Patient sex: M
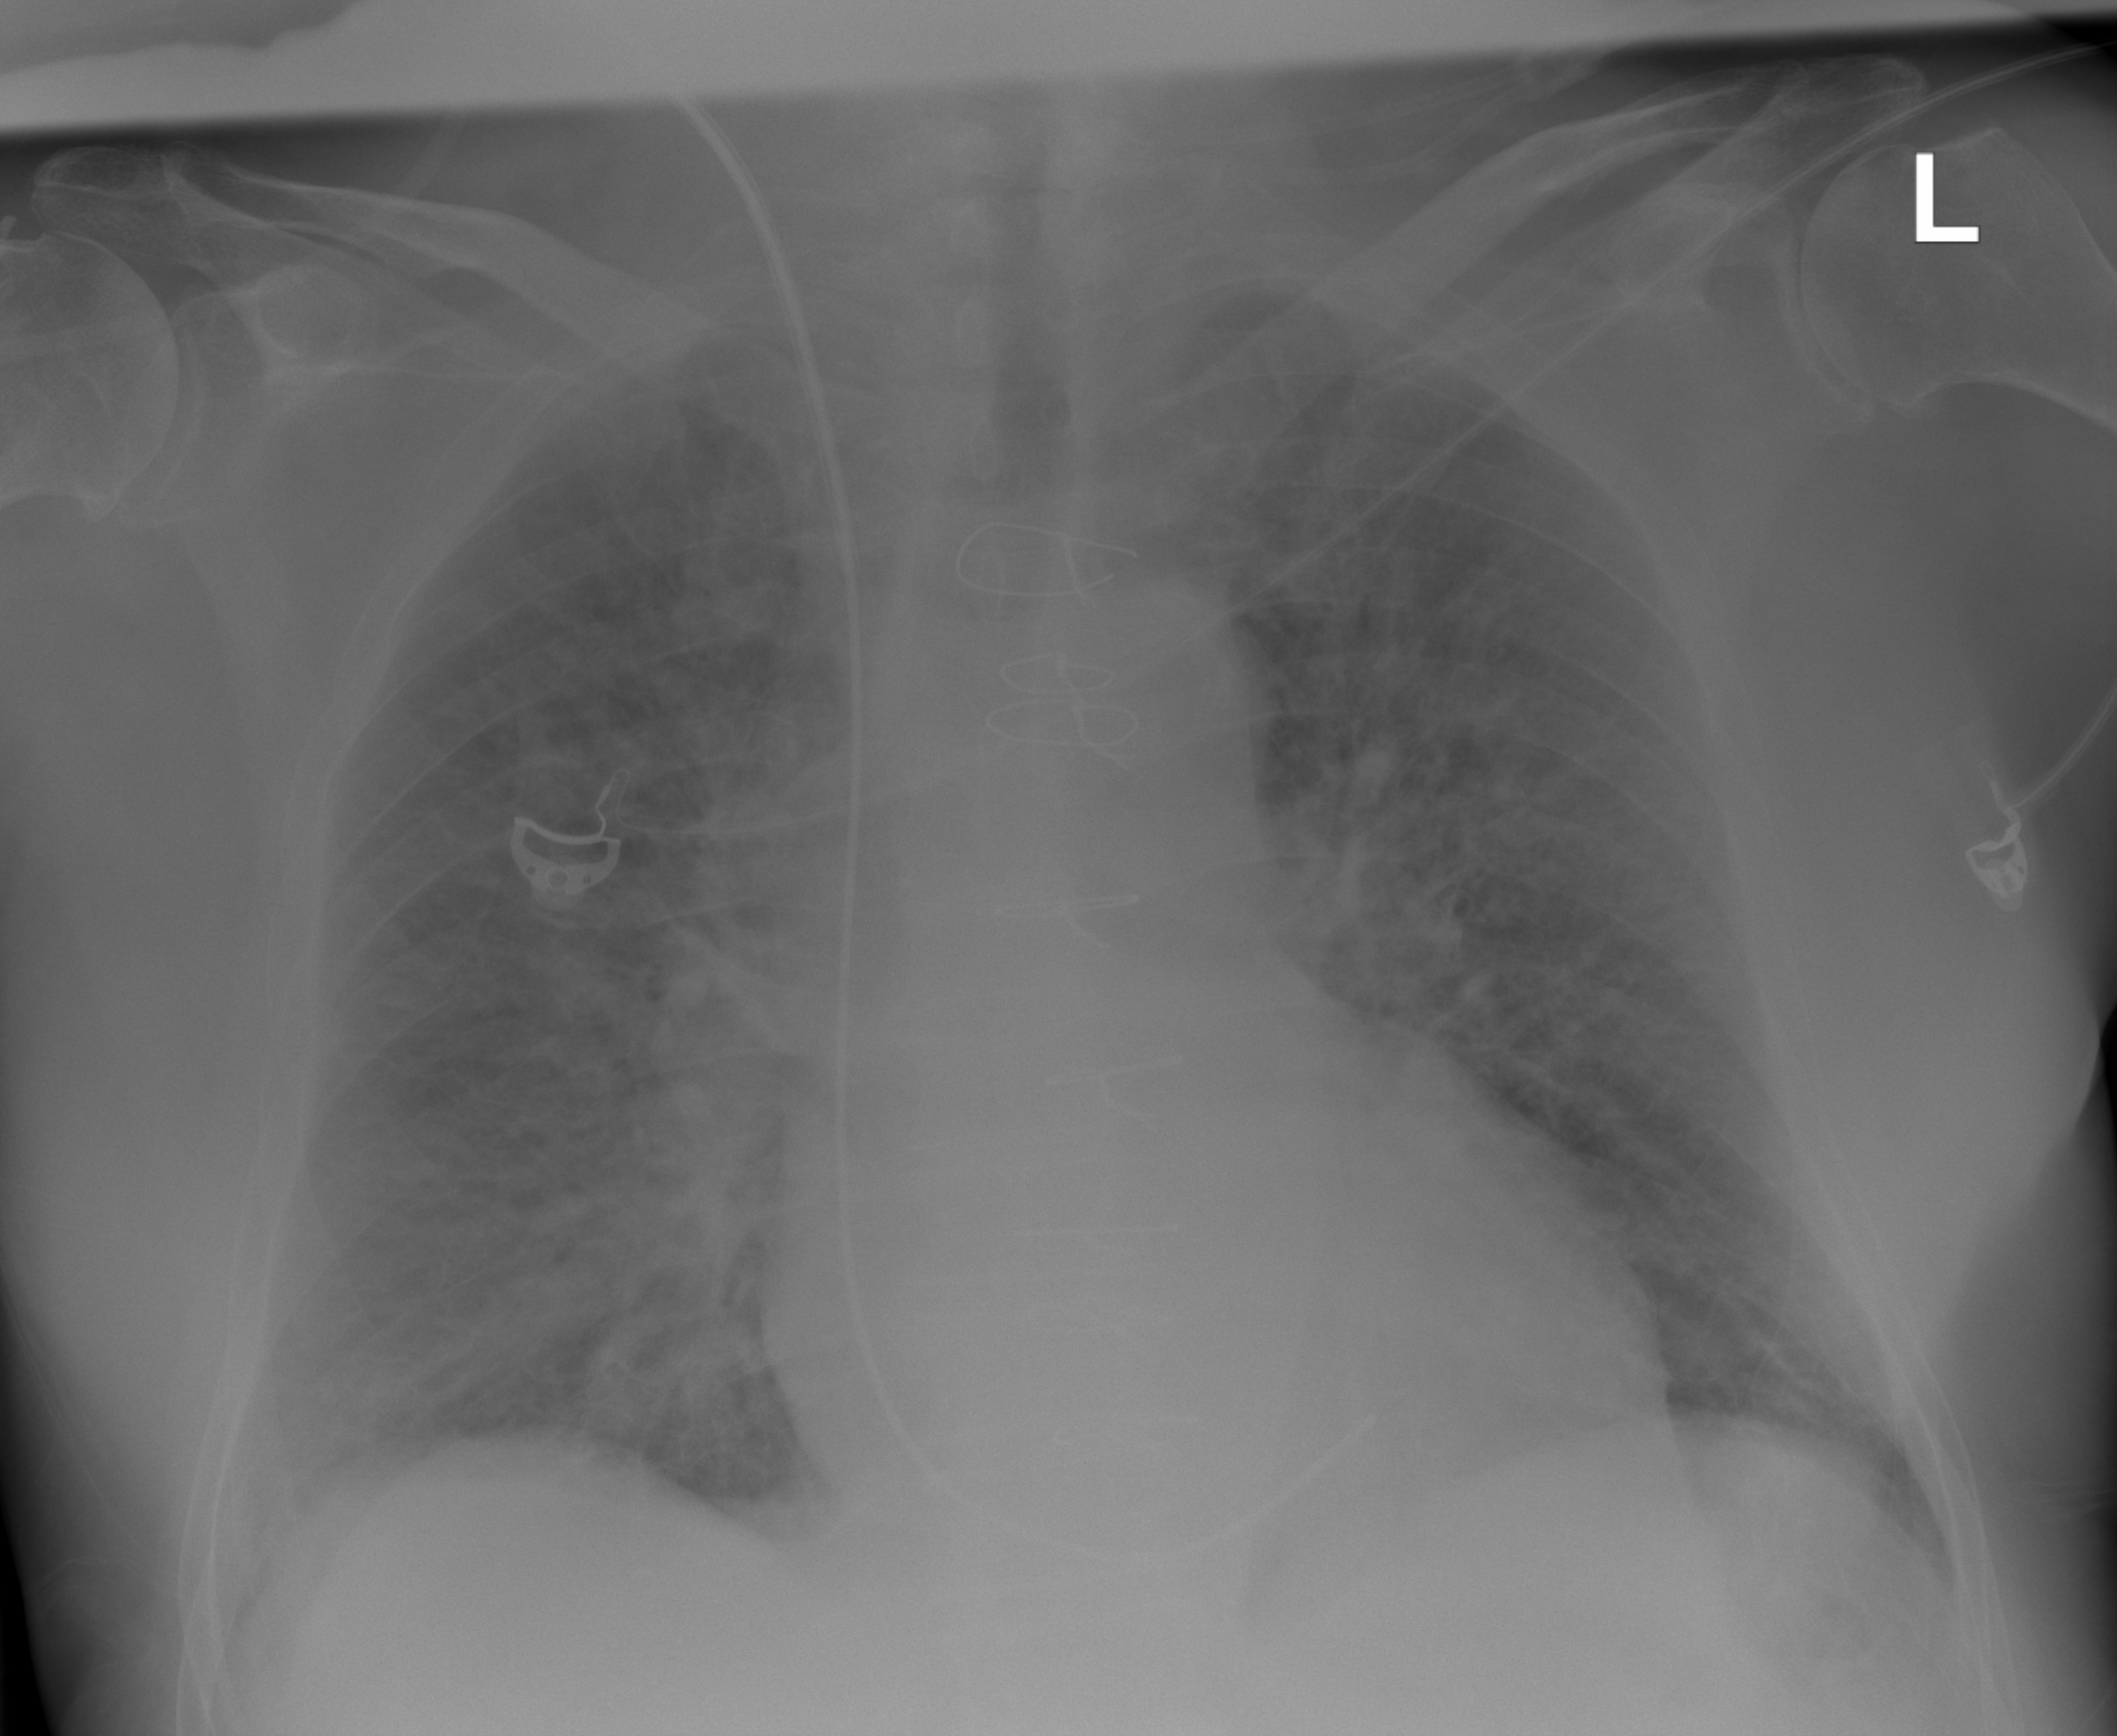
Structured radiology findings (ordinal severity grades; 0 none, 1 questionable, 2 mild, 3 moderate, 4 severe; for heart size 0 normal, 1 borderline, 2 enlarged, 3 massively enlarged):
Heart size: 2
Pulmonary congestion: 3
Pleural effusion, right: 0
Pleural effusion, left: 0
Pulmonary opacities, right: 3
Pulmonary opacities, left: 2
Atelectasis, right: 2
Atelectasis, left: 2